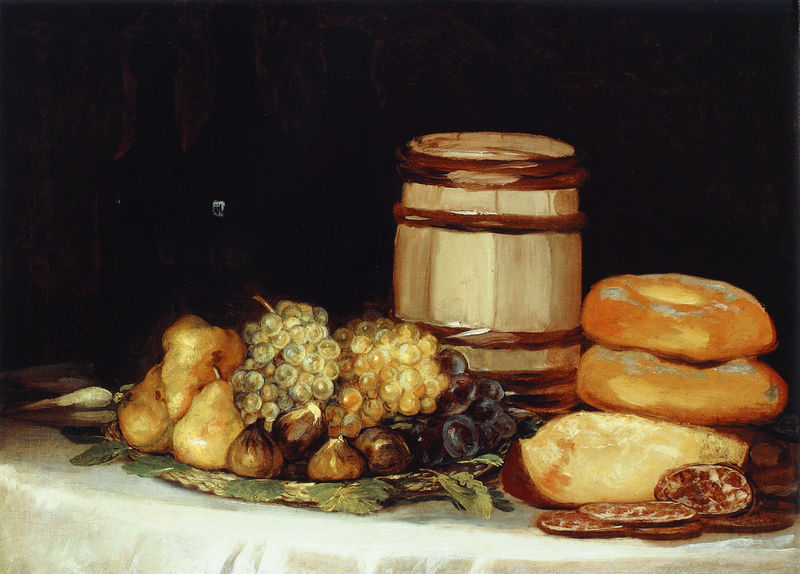
Titel: Stilleben mit Flaschen, Obst, Brot
Künstler: Francisco de Goya
Institution: Winterthur, Sammlung Oskar Reinhart
Schlagwörter: blätter, weiß, gelb, holz, schwarz, tisch, obst, tuch, teller, tischtuch, feigen, früchte, gemüse, krug, stilleben, stillleben, trauben, monochrom, wein, brot, birne, birnen, fass, gebäck, weintrauben, wurst, käse, pflaumen, haolz, kringel, zwiebeln, laiber, salami, brotlaiber